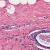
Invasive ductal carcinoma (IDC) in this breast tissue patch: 0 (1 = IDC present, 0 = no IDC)